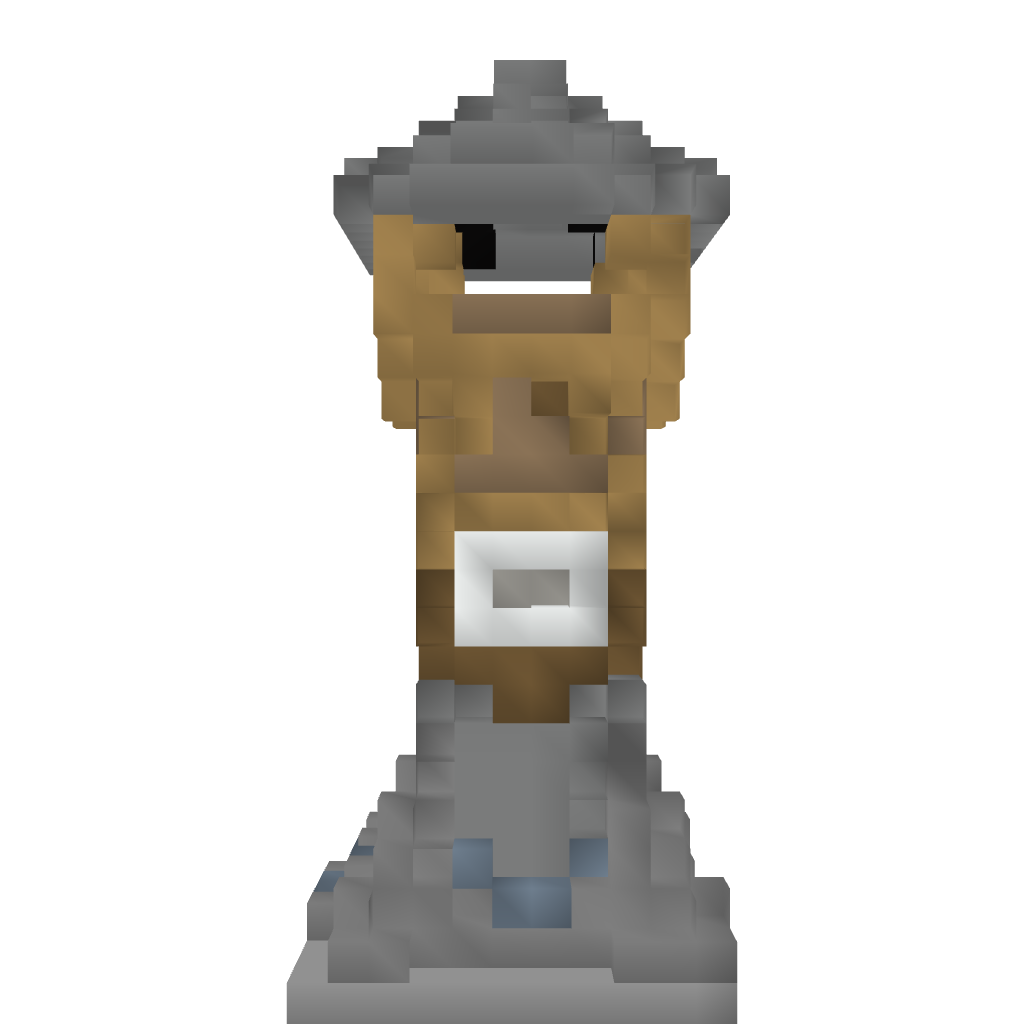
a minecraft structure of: Watch Tower